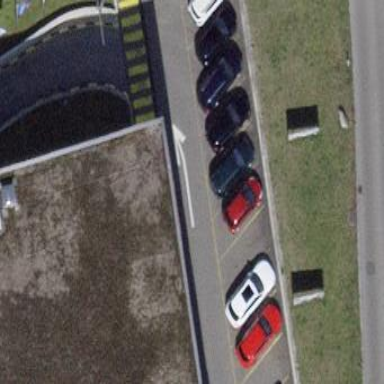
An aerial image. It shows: Street side parking area.